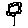
Label: flower